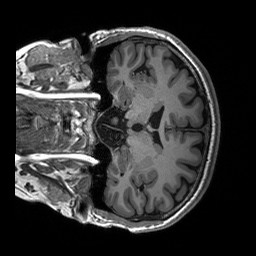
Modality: T1w
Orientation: coronal
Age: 23
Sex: male
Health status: healthy
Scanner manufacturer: siemens
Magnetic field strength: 3 T
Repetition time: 2.53 s
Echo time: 0.00227 s